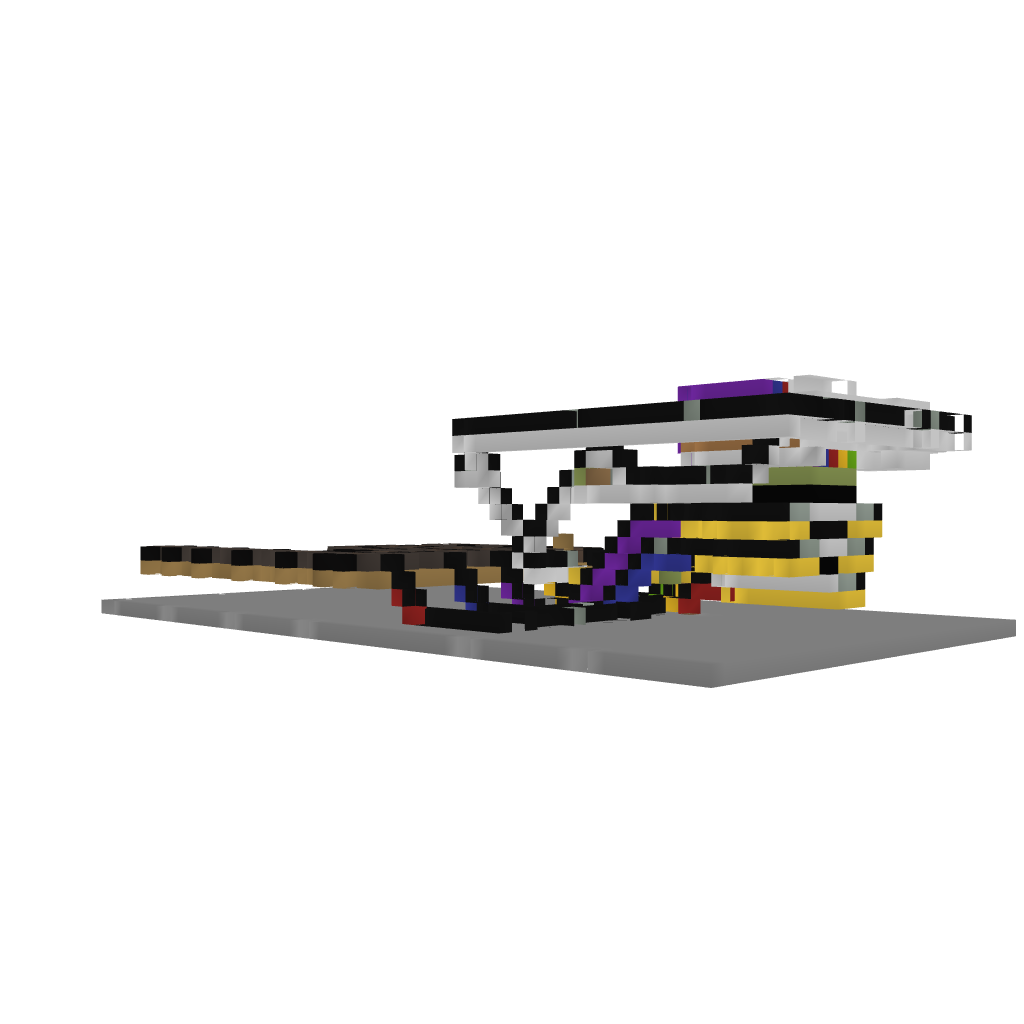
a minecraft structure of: RainbowRun-Longjacob1